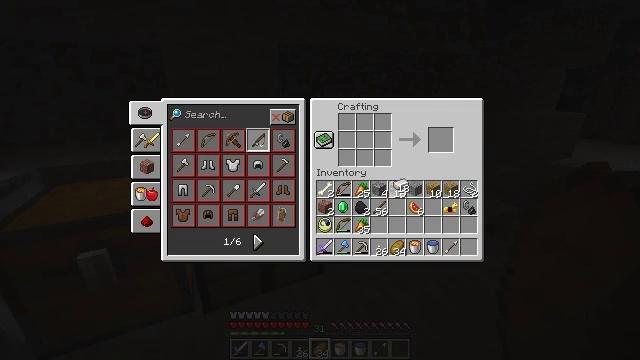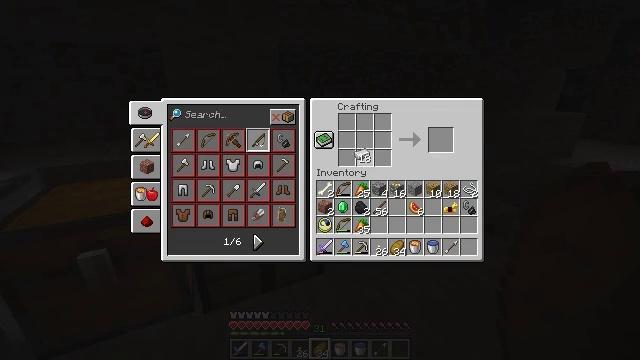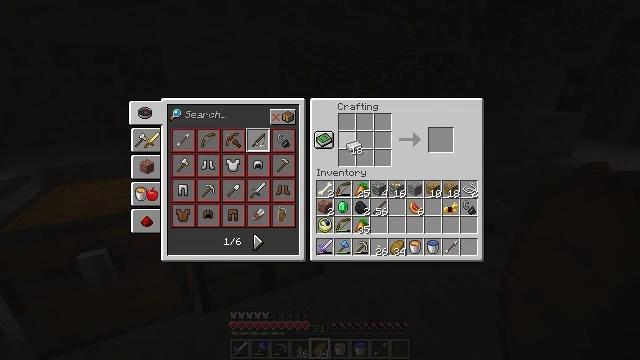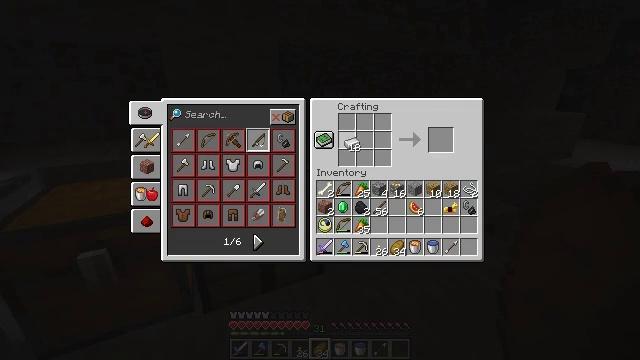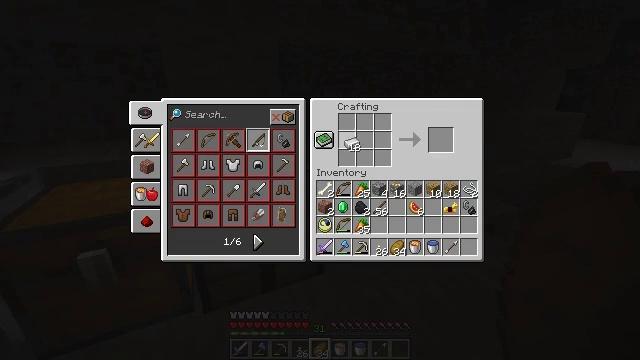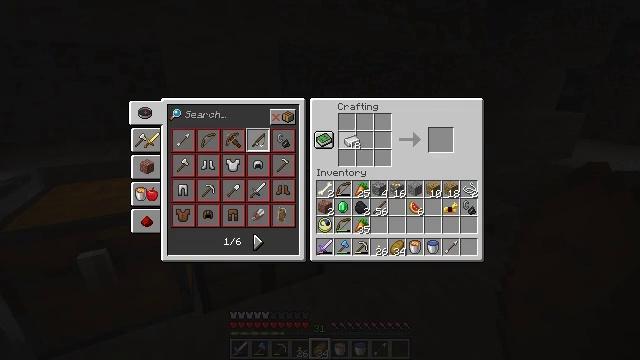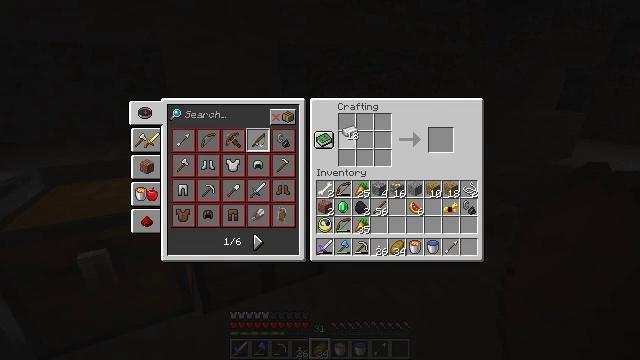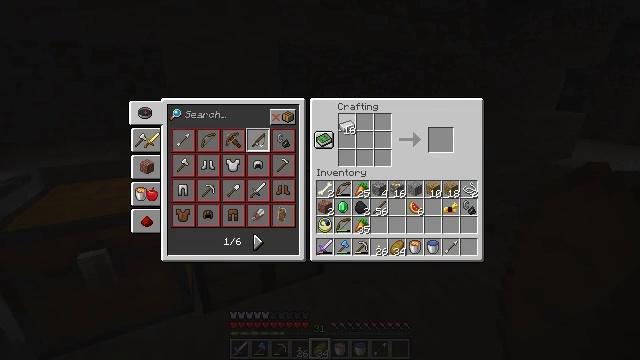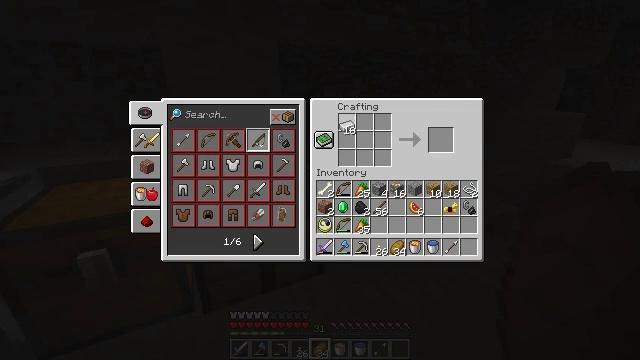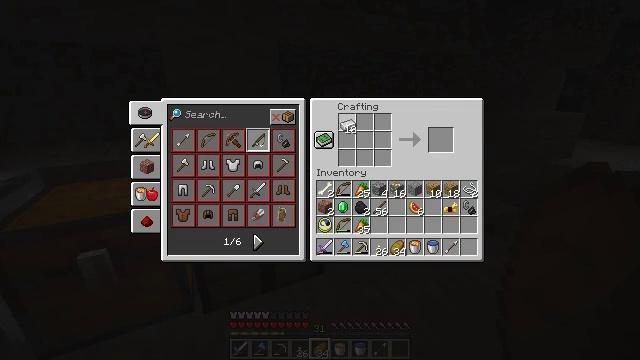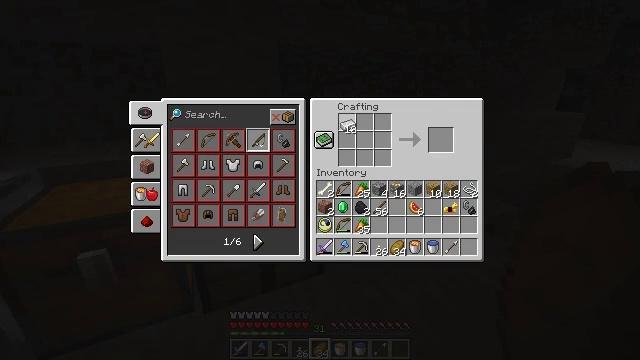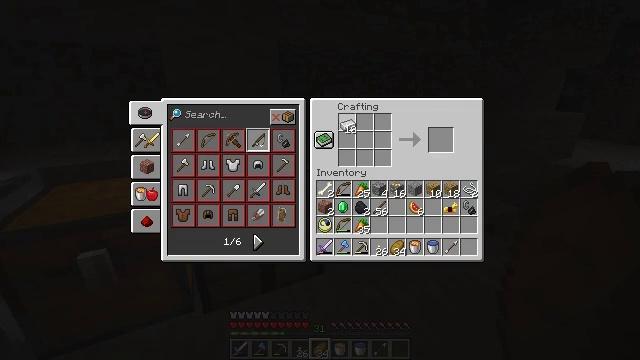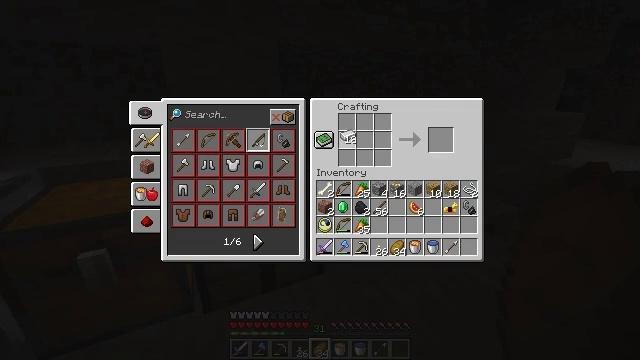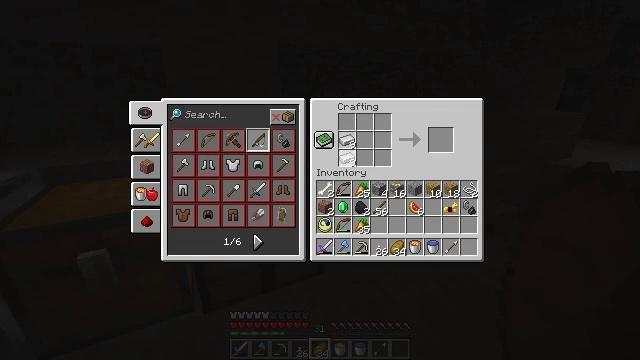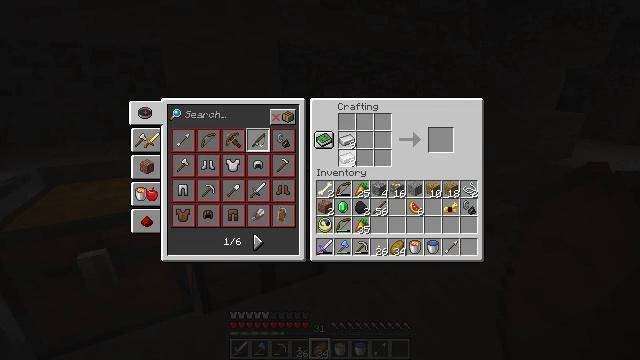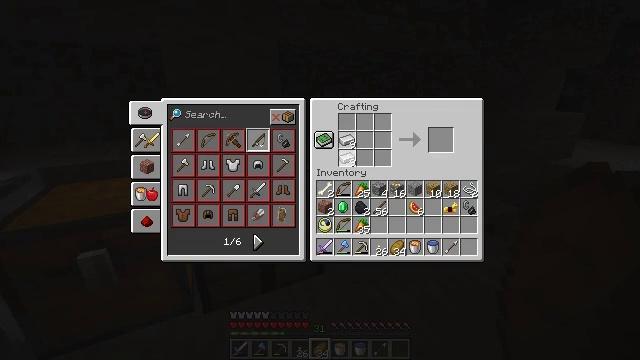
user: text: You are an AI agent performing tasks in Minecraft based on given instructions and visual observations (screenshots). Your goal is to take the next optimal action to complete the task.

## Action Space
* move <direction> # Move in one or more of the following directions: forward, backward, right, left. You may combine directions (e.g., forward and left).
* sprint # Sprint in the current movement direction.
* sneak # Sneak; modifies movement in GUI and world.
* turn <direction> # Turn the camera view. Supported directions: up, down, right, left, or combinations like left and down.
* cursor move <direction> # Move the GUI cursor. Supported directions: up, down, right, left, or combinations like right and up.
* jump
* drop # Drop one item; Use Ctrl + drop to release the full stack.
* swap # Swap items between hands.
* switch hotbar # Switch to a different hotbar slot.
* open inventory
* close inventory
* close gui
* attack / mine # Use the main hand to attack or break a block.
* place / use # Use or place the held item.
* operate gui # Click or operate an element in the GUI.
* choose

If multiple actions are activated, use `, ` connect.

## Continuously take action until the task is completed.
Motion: motion action
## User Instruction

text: Create an iron block in the crafting table.
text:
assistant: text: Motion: cursor move left and up
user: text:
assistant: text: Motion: cursor move left and up
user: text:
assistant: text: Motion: no_op
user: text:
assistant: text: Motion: no_op
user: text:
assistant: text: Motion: no_op
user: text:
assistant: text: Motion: cursor move up
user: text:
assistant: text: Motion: no_op
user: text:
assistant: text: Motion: no_op
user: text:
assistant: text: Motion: no_op
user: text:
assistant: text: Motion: operate gui
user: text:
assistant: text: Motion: operate gui
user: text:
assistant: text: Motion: cursor move down, operate gui
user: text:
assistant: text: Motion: cursor move down, operate gui
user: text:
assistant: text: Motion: operate gui
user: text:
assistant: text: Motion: operate gui
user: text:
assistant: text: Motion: cursor move right, operate gui
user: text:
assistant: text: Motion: operate gui
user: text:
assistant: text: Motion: cursor move up, operate gui
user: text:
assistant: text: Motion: operate gui
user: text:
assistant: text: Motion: operate gui
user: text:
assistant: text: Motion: operate gui
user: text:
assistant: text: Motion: cursor move down, operate gui
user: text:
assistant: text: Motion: operate gui
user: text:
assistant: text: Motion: operate gui
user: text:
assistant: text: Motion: operate gui
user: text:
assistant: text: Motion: cursor move up, operate gui
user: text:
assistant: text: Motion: cursor move up, operate gui
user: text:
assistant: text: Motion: operate gui
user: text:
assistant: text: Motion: operate gui
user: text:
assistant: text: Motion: operate gui